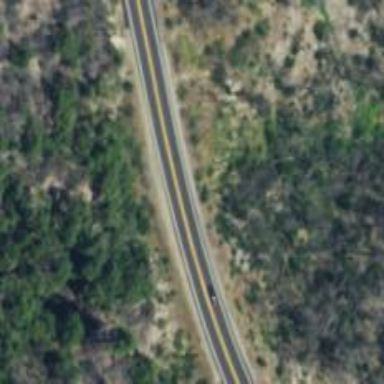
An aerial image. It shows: Asphalt trunk highway.